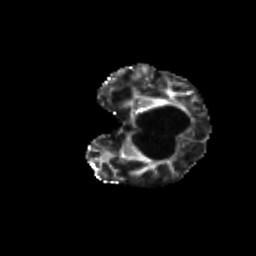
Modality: FA
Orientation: coronal
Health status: ill
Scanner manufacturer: siemens
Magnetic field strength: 3 T
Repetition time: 6.7 s
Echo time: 0.1 s